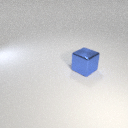
large blue metal cube